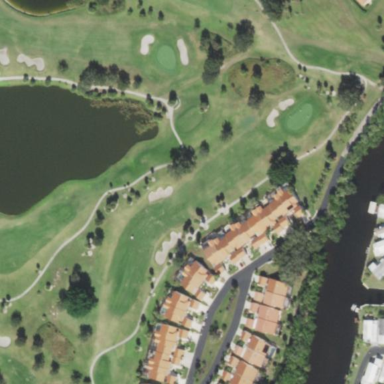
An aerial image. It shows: Golf fairway surrounded by grass.